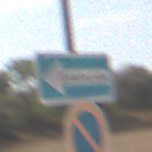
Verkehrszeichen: EinbahnstrasseLinksweisend
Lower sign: EingeschraenktesHalteverbot
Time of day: MorningAfternoon
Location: Outdoor (Nature)
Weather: PartlyCloudy
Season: NotSpecified
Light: Natural